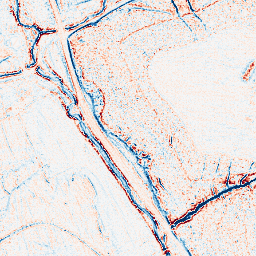
Category: edge_preserving
Decomposition family: anisotropic_diffusion
Decomposition parameters: iterations: 10
kappa: 50
gamma: 0.05
Upsampling method: linear_exact
Upsampling parameters: scale: 8
Upsampling scale: 8